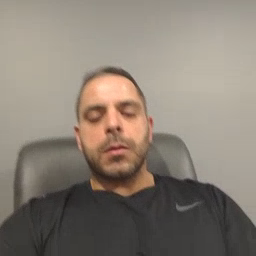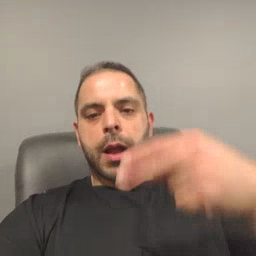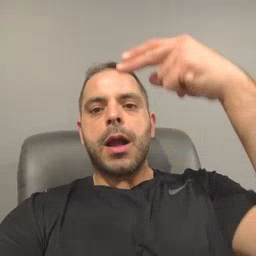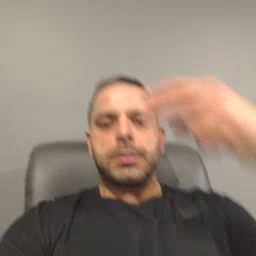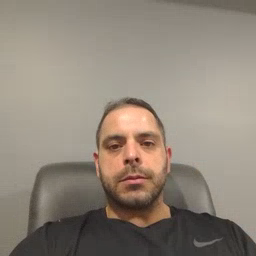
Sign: high